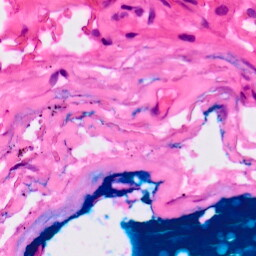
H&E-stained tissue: Lung